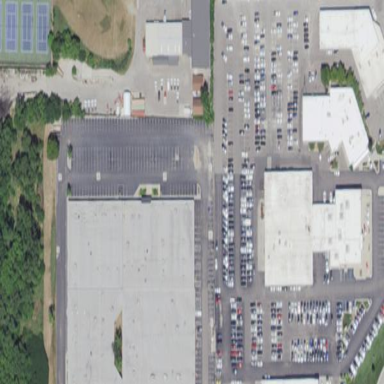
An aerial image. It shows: Parking area.